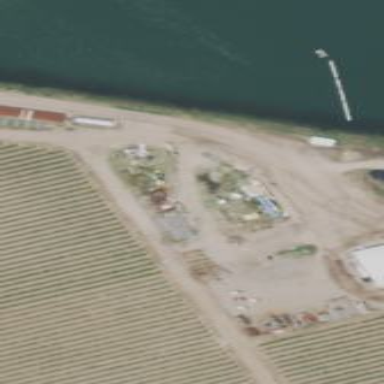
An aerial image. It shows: Vineyard growing grapes.